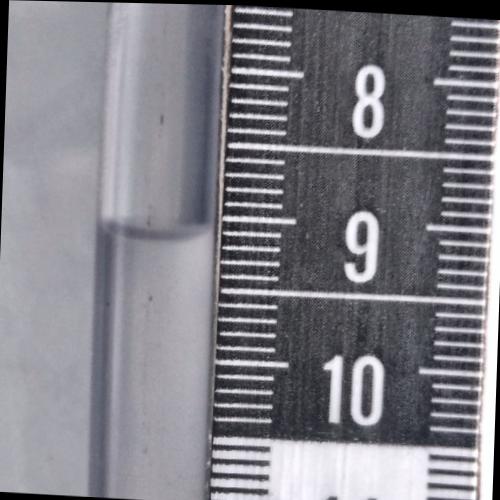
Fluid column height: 9.1 cm